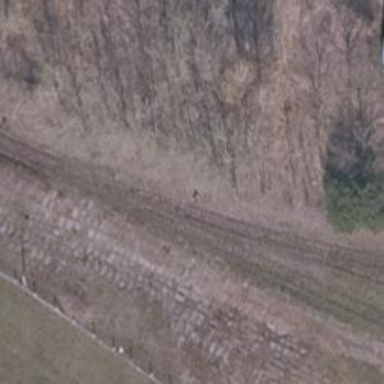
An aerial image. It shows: Railway yard.